Question: I need help on creating these cookies for my Search options. I've read the <URL> but still don't understand how to make cookies correctly. I have two checkboxes that filter search results. They start out as already checked but what I need it to do is save the settings in a cookie if one of them is unchecked for the next searches. Here is a picture for better understanding:

---
'''
class SearchController < ApplicationController
def index
@title = "Search"
@page_title = "Search"
# Checkboxes are already checked.
params[:online_search_checked] = true
params[:offline_search_checked] = true
restore_cookie # if user enters this page in the future we restore checkboxes state from the cookies. For the first visit checkbox value will be true.
end
def results
update_cookie # each time user submits search we need to update cookies.
restore_cookie # each time user submits search we need to show search page with correctly checked check boxes.
@title = "Search"
@page_title = "Search"
@search = Product.search do |q|
q.fulltext params[:search]
q.with(:coordinates, params[:coordinates]).near(latitude, longitude, :precision => 3) if params[:coordinates].present?
q.with(:online_search, false) if params[:online_search].nil? # search user prices that are online automatically if checkbox is checked.
q.with(:offline_search, true) if params[:offline_search].nil? # search user prices that are offline automatically if checkbox is checked.
q.paginate(:per_page => 20, :page => params[:page])
q.order_by(:purchase_date, :desc)
q.order_by(:price,:asc)
end
@products = @search.results
end
def update_cookie
update_cookie_with_param(:online_search, :online_search_checked)
update_cookie_with_param(:offline_search, :offline_search_checked)
end
def restore_cookie
restore_param_from_cookie(:online_search_checked)
restore_param_from_cookie(:offline_search_checked)
end
def update_cookie_with_param(value_param_name, checked_param_name)
checked = params[value_param_name].nil? ? "false" : "true"
cookies[checked_param_name] = { :value => checked, :expires => 2.weeks.from_now }
end
def restore_param_from_cookie(checked_param_name)
if cookies[checked_param_name]
params[checked_param_name] = (cookies[checked_param_name] == "true")
end
end
end
# On index and result page in partial
<%= form_tag results_search_index_path, :method => 'get' do %>
<%= text_field_tag :search, params[:search] %>
<%= submit_tag "Search", :name => nil %>
<%= label_tag :online_search, 'Online' %>
<%= check_box_tag :online_search, 'online_search_value', params[:online_search_checked] %>
<%= label_tag :offline_search, 'Offline' %>
<%= check_box_tag :offline_search, 'offline_search_value', params[:offline_search_checked] %>
<% end %>
'''
---
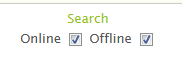
Answer: > <URL> is a message given to a Web browser by a Web server. The
browser stores the message in a text file. The message is then sent
back to the server each time the browser requests a page from the
server.
In rails you can use cookies, cookies.permanent and cookies.signed to write cookies:
- 'cookies'- 'cookies.permanent'- 'cookies.signed'
To explain cookies usage I created two session cookies for your application: 'online_search_checked' and 'offline_search_checked'. They contain "true" or "false" values and represent whether appropriate checkbox is checked or not.
'check_box_tag' has following parameters: checkbox_name, checkbox_value, is_checked. We need to modify third parameter depending on the value received from the cookie. The second value may be a constant. If checkbox is checked, then params[:checkbox_name] == checkbox_value. If checkbox is unchecked, then params[:checkbox_name] == nil.
Here is the algorithm:
- - -
Here is the code with my comments:
'''
class SearchController < ApplicationController
def index
params[:online_search_checked] = true
params[:offline_search_checked] = true
restore_cookie # if user enters this page in the future we restore checkboxes state from the cookies. For the first visit checkbox value will be true.
end
def results
update_cookie # each time user submits search we need to update cookies
restore_cookie # each time user submits search we need to show search page with correctly checked check boxes
# Using Sunspot here.
@search = Product.search do |q|
q.fulltext params[:search]
q.with(:online_search, params[:online_search] == 1) if params[:online_search].nil?
q.with(:offline_search, params[:offline_search] == 0) if params[:offline_search].nil?
end
@products = @search.results # Sunspot rendering results.
end
def update_cookie
update_cookie_with_param(:online_search, :online_search_checked)
update_cookie_with_param(:offline_search, :offline_search_checked)
end
def restore_cookie
restore_param_from_cookie(:online_search_checked)
restore_param_from_cookie(:offline_search_checked)
end
def update_cookie_with_param(value_param_name, checked_param_name)
checked = params[value_param_name].nil? ? "false" : "true"
cookies[checked_param_name] = { :value => checked, :expires => 2.weeks.from_now }
end
def restore_param_from_cookie(checked_param_name)
if cookies[checked_param_name]
params[checked_param_name] = (cookies[checked_param_name] == "true")
end
end
end
# On index and result page in partial
<%= form_tag 'results', :method => 'get' do %>
<%= text_field_tag :search, params[:search] %>
<%= submit_tag "Search", :name => nil %>
<%= check_box_tag :online_search, 'online_search_value', params[:online_search_checked] %>
<%= check_box_tag :offline_search, 'offline_search_value', params[:offline_search_checked] %>
<% end %>
'''
Hope this helps!
---
# UPDATE
I do not quite understood what do you want to do here:
'''
q.with(:online_search, params[:online_search] == 1) if params[:online_search].nil?
q.with(:offline_search, params[:offline_search] == 0) if params[:offline_search].nil?
'''
In your code 'params[:online_search] == 1' and 'params[:offline_search] == 0' expressions will always be 'false' because 'params[:online_search]' and 'params[:offline_search]' are 'nil' according to 'if' condition.